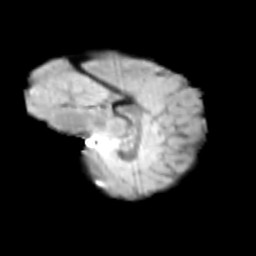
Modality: T2w
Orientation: sagittal
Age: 10
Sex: female
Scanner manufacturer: siemens
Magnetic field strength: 3 T
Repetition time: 3.8 s
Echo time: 0.07 s